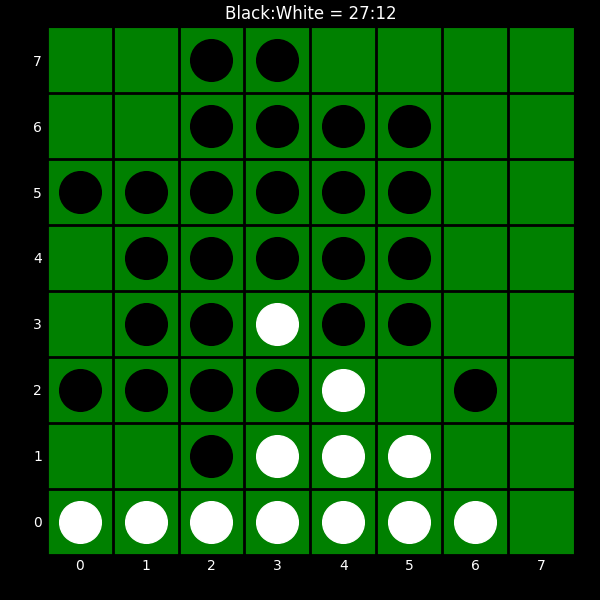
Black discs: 27
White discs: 12